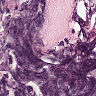
Metastatic tissue present: no